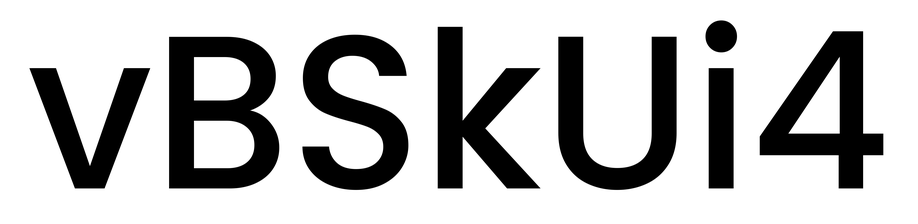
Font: Poppins-Medium